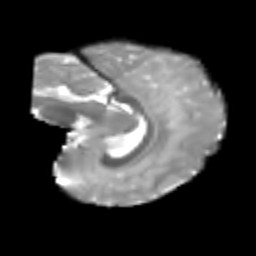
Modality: T2w
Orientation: sagittal
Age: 5
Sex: female
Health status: healthy